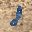
Label: 8